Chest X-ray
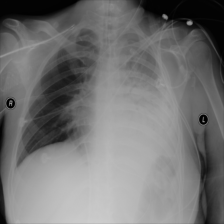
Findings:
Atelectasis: negative
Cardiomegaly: negative
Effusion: positive
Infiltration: positive
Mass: negative
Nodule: negative
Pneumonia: negative
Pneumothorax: negative
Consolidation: positive
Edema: negative
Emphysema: negative
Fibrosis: negative
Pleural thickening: negative
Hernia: negative